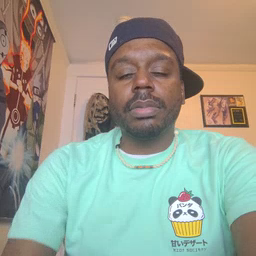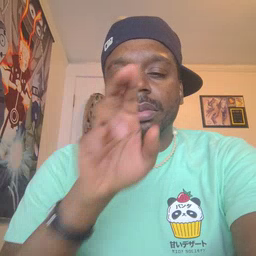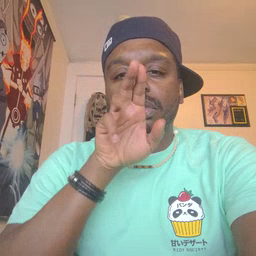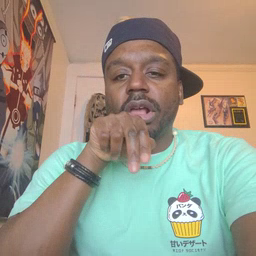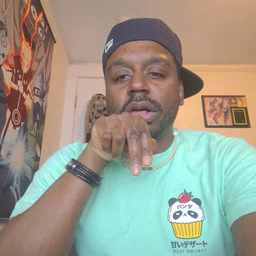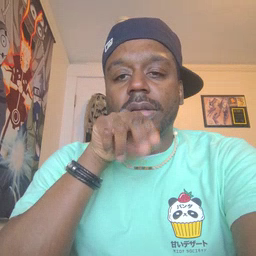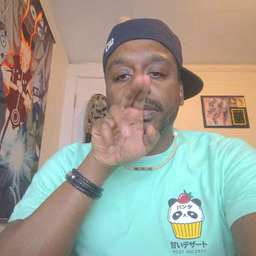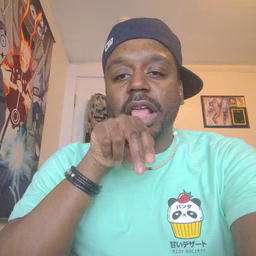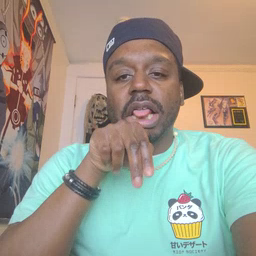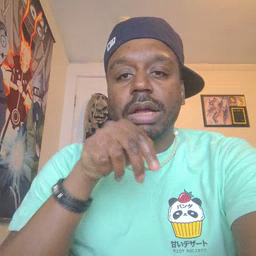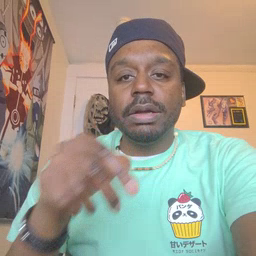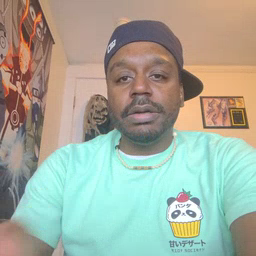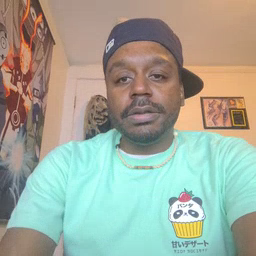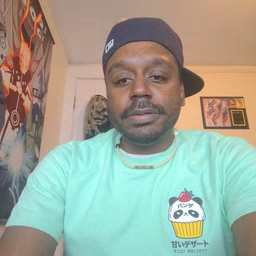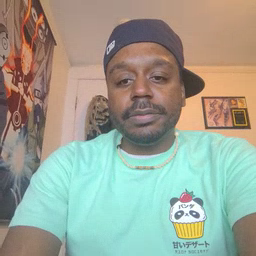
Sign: tongue